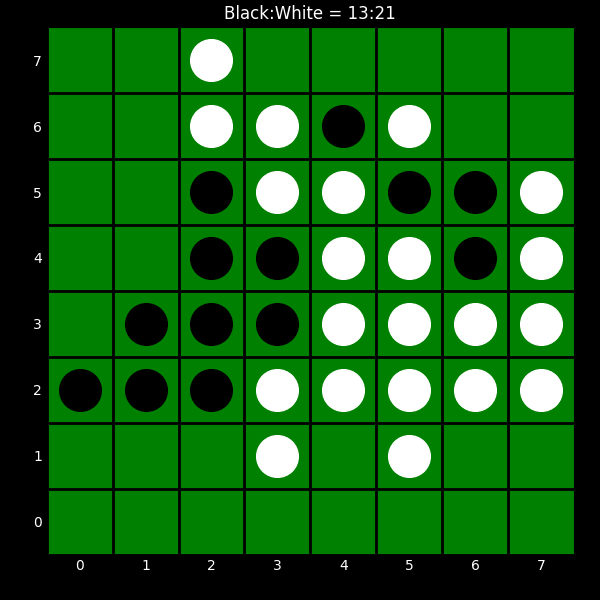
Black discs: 13
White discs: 21